Field crop: maize
Growth stage: 2
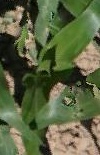
Species: maize